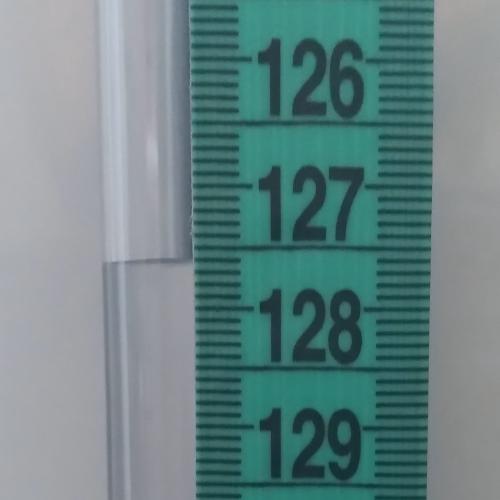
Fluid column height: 127.6 cm